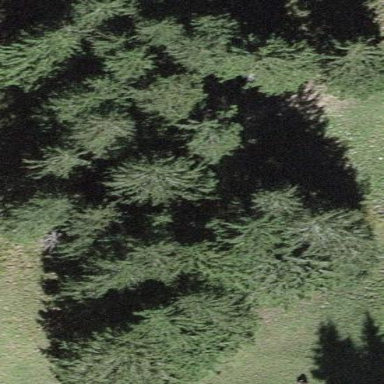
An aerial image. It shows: Forest area.